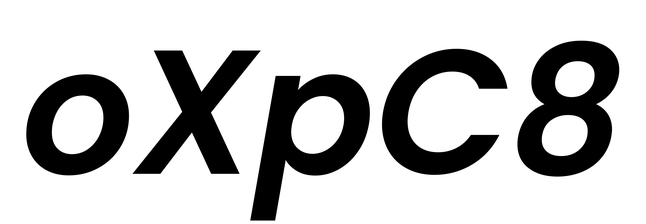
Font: Poppins-SemiBoldItalic